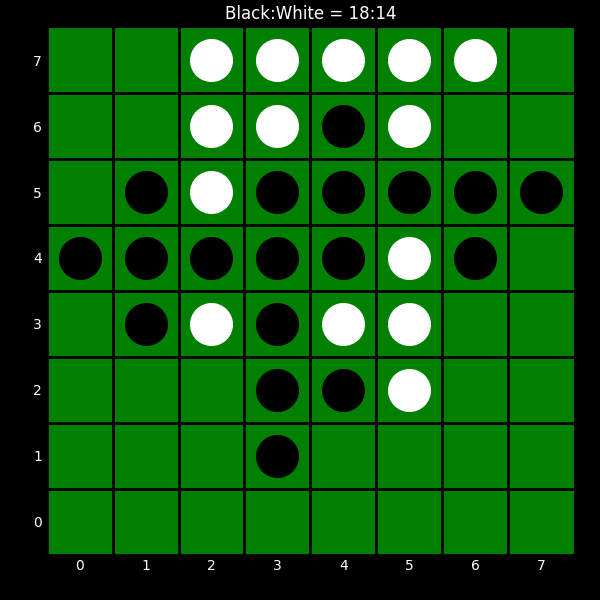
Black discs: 18
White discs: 14